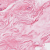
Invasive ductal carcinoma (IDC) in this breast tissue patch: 0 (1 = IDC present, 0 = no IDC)